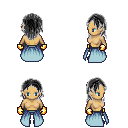
a pixel art fantasy rpg character, female body template, human, tanned skin, overskirt, teal pants, gray long hairstyle, gold gloves, brown shoes, four views (front, back, left, right), 2x2 character sprite sheet, small pixel art, hard edges, no anti-aliasing